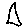
Label: triangle